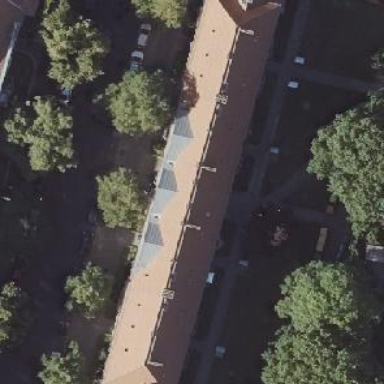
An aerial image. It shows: Residential building with hipped roof.